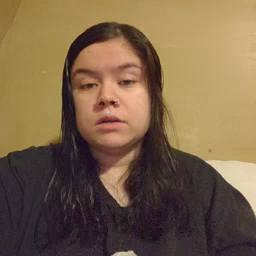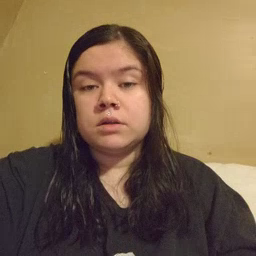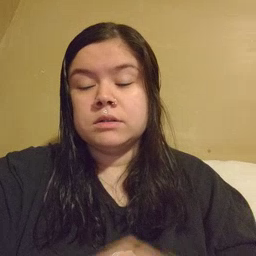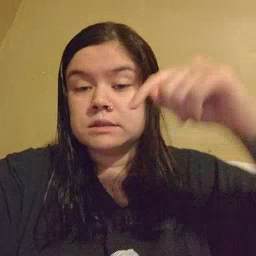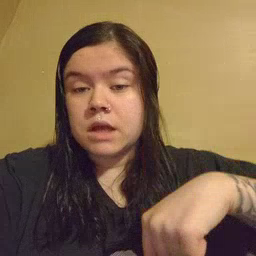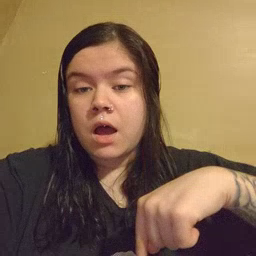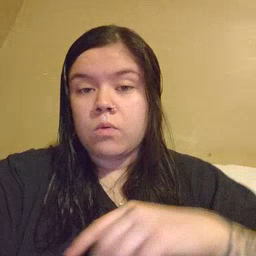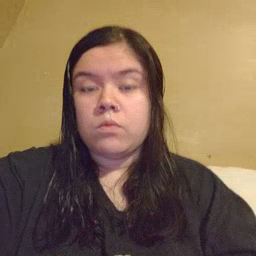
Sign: down